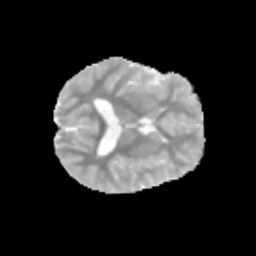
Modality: MD
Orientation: axial
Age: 9
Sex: male
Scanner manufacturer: siemens
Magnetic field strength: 3 T
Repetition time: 3.8 s
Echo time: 0.07 s